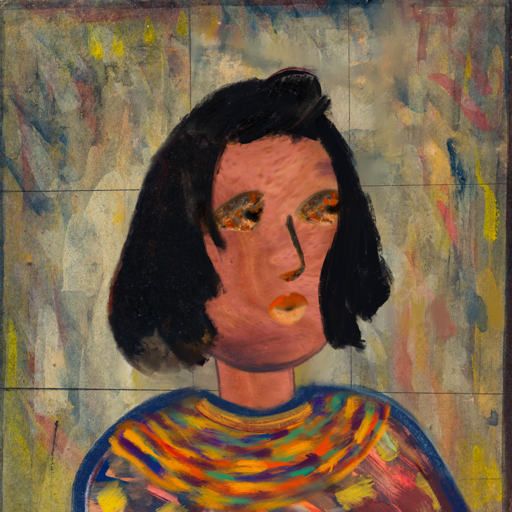
Background: GypsyMother, Head And Neck Side: Mother_And_Son_Mother, Face Side: Gypsy_Queen, Bust: Mother_And_Son_Mother, Hair Side: Mosgoul, Head Accessory: Blank, Second Necklace: An_Impression_2, Necklace: Mother_And_Son_Son, Baby: Blank